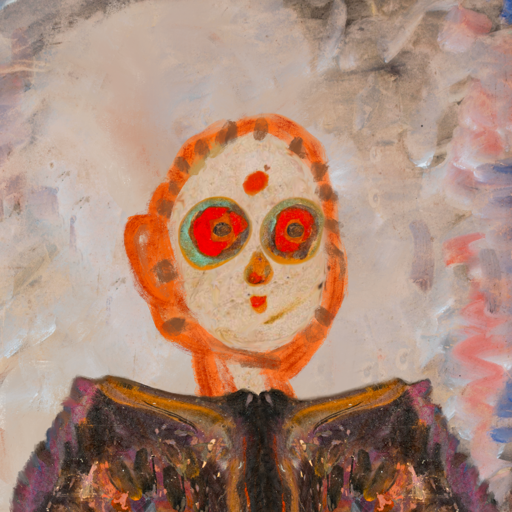
Background: Roy_Bahadur, Head And Neck Front: Rupkatha, Face Front: Sisters, Bust: Gypsy_Queen, Hair Front: Blank, Head Accessory: Blank, Second Necklace: Blank, Necklace: Blank, Baby: Blank